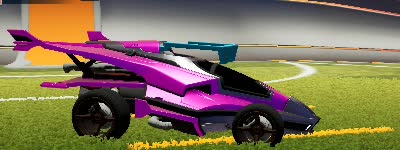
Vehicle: aftershock